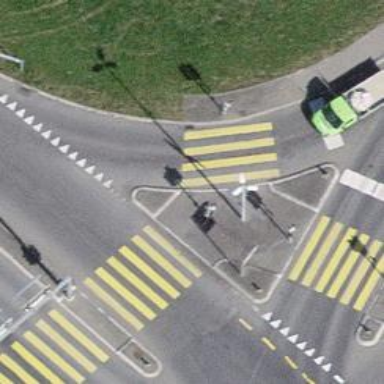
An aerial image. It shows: Footway that serves as traffic island.